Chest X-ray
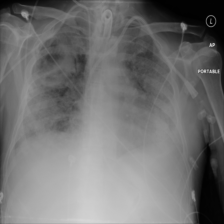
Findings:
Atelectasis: negative
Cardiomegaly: negative
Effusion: negative
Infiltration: negative
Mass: negative
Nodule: negative
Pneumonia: negative
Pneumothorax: negative
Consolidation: positive
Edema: negative
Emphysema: negative
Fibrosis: negative
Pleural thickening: negative
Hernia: negative